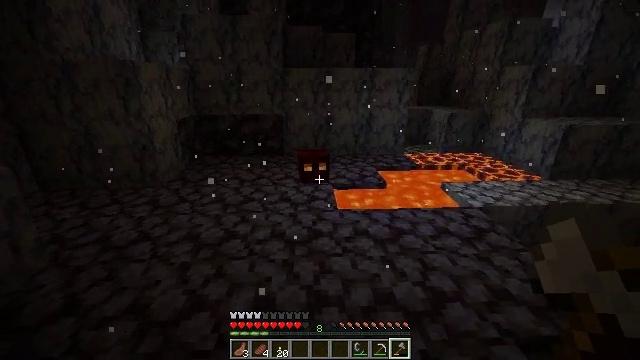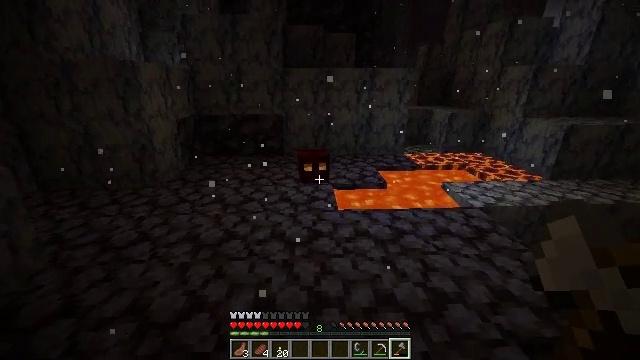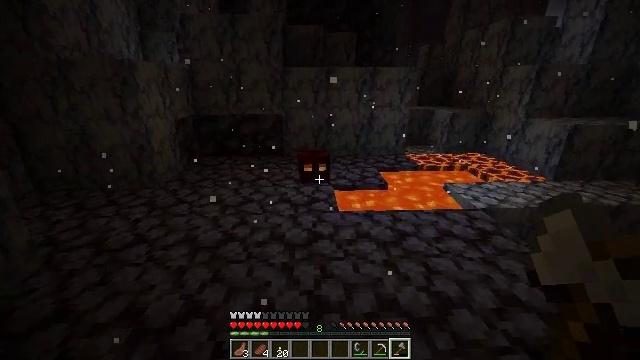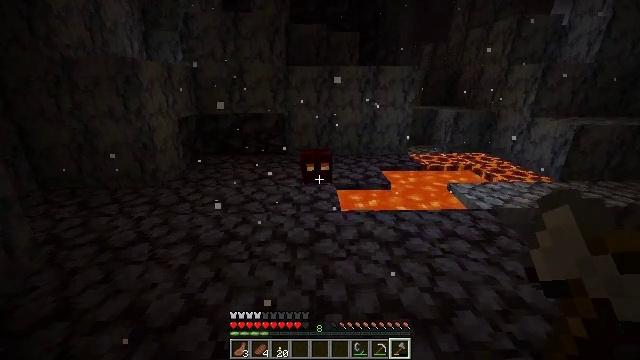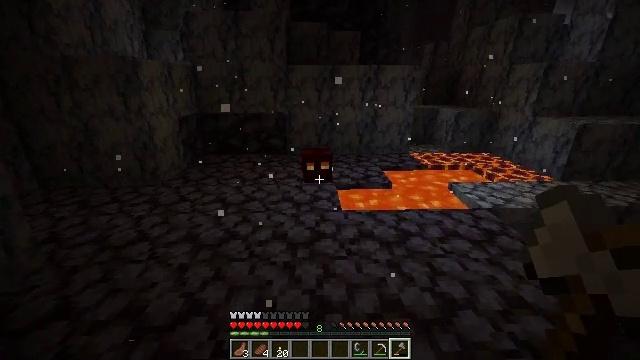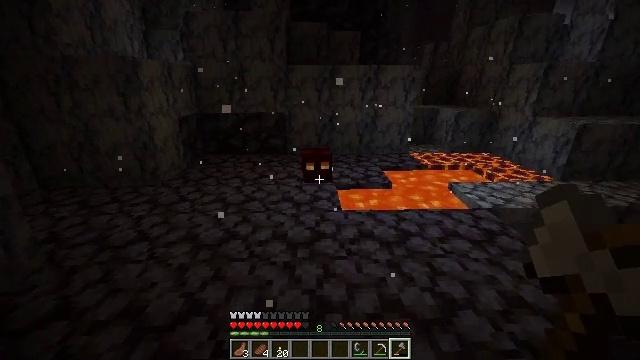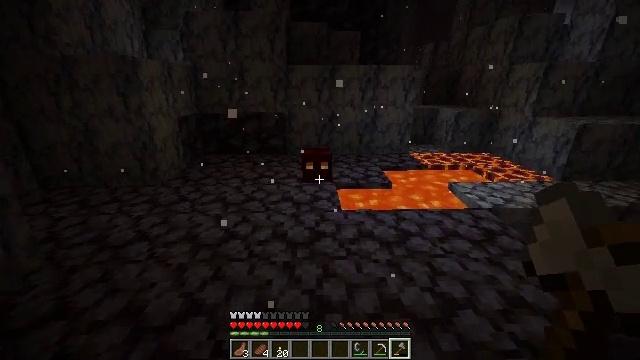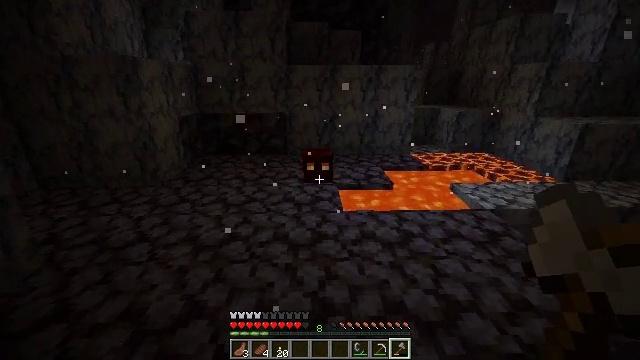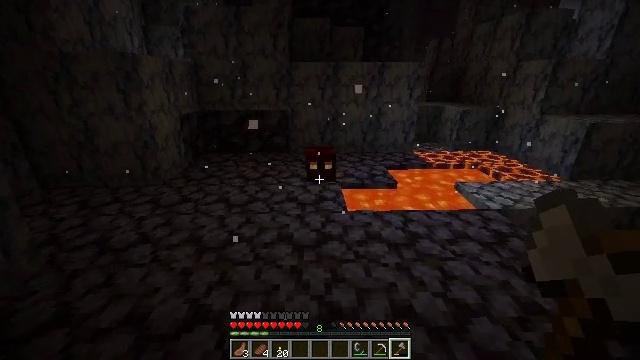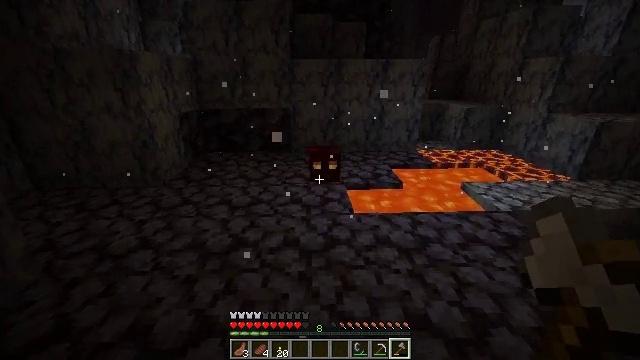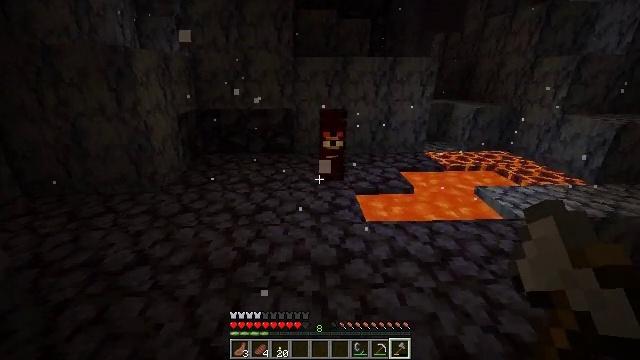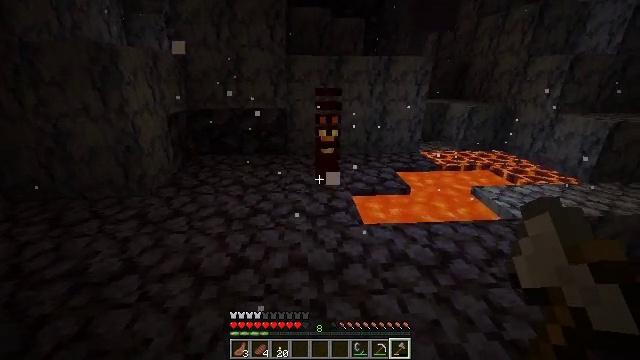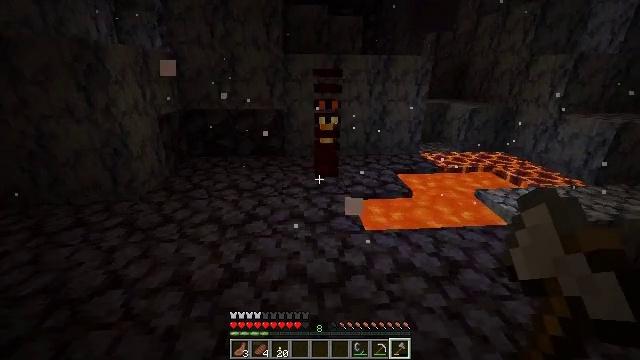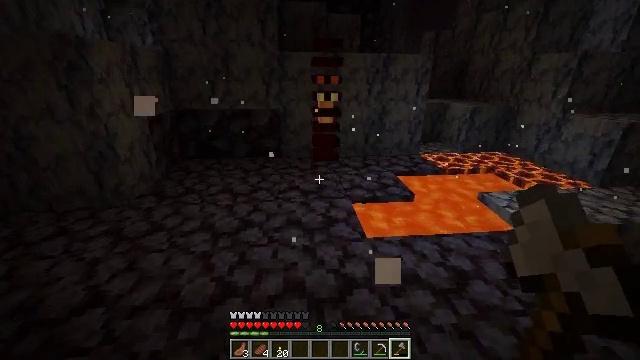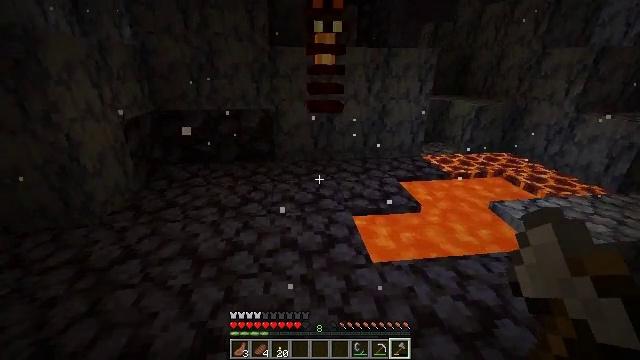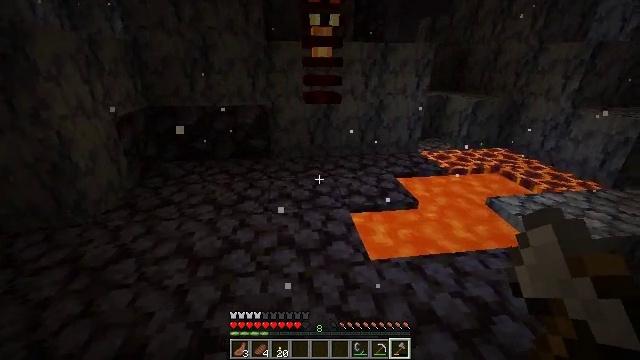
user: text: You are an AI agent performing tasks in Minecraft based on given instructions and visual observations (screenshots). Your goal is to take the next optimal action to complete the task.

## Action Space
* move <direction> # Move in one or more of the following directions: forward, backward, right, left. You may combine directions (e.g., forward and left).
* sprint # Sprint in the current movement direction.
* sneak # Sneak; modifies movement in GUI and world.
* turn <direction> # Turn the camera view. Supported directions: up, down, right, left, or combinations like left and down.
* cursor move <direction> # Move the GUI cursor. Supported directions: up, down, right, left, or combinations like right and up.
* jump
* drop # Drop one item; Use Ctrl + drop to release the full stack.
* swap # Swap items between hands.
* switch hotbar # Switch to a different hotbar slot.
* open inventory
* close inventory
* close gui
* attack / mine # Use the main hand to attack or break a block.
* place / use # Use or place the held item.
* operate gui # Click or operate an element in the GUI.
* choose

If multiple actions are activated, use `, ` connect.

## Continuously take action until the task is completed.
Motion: motion action
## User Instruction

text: Hunt the magma cube.
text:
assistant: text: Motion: no_op
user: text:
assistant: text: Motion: no_op
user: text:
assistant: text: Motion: no_op
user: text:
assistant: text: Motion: no_op
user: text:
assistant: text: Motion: no_op
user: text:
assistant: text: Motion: no_op
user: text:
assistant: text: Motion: move forward and move left
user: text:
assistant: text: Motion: move forward and move left
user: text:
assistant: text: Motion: move forward and move left
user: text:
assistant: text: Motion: move forward
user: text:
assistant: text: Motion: move forward, turn right
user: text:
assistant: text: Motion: move forward
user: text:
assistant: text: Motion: move forward
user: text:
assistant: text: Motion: move forward, turn right and down
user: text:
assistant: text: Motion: move forward
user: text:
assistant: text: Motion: move forward
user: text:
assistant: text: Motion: turn up
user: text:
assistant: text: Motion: turn up
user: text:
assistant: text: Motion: no_op
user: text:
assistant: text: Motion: no_op
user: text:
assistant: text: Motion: no_op
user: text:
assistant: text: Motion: turn down
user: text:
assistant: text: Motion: turn right and down
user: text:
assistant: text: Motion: no_op
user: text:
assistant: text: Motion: no_op
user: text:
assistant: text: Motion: turn right and down
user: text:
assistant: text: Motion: turn down, attack / mine
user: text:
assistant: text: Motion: attack / mine
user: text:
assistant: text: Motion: attack / mine
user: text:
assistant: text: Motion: turn down, attack / mine